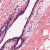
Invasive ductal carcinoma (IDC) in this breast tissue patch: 0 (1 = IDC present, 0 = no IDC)